Question: We are developing Excel content and task pane add-ins with Office.js. According to our scenario, the user might add a lot of content add-ins to this Excel workbook. I have tested it on Windows and found out that adding the first add-in to Excel launches a 32-bit and a 64-bit Internet Explorer 11 processes in the background, however by adding extra add-ins, the memory usage of this single 32-bit IE process grows only.
Image: addins consume memory of the 32-bit Internet Explorer process only

This is very unfortunate and it means a hard limit to our development as some of our content add-ins might consume a considerable amount of memory and their host 32-bit process can access a maximum of 2GB of RAM only (in practice, Internet Explorer 11 stops working after it allocates ~1.4 GB of memory).
We are using 64-bit Office (Version 1707, Build 8326.2076 Click-to-Run) on Windows 10 (10.0.15063).
Is there a way to launch a 64-bit Internet Explorer process as the host of our add-ins instead of a 32-bit process? Or can we start separate host processes for every addin?
Thanks for your help.
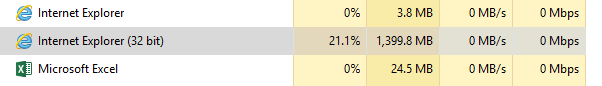
Answer: You cannot control which browser engine is loaded by Office. Note that each platform uses it's own engine. For Office for Windows it uses an embedded IE instance, Office for Mac and Office for iPad use an embedded WebKit browser, Chrome/IE/Edge/Safari/Firefox use an IFRAME.
I'm more concerned about the "considerable amount of memory" requirement. You should really take a look at <URL>. Add-ins should be quick and responsive. Generally you should be doing as much intensive processing as possible on the server-side with the add-in handling communication and UX rendering on the client-side.